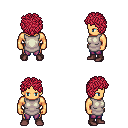
a pixel art fantasy rpg character, male body template, human, tanned skin, white tunic, magenta pants, ruby red curly afro hairstyle, maroon shoes, four views (front, back, left, right), 2x2 character sprite sheet, small pixel art, hard edges, no anti-aliasing